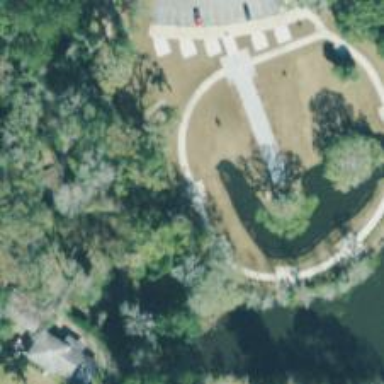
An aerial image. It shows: Historic memorial.